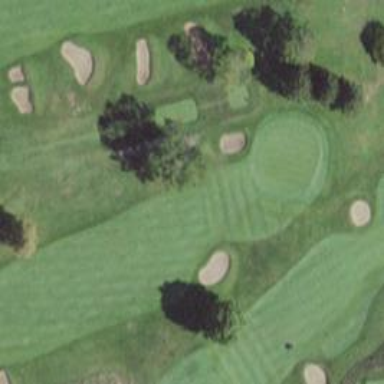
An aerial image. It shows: Path used for both walking and golf.